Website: lowes
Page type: receipt
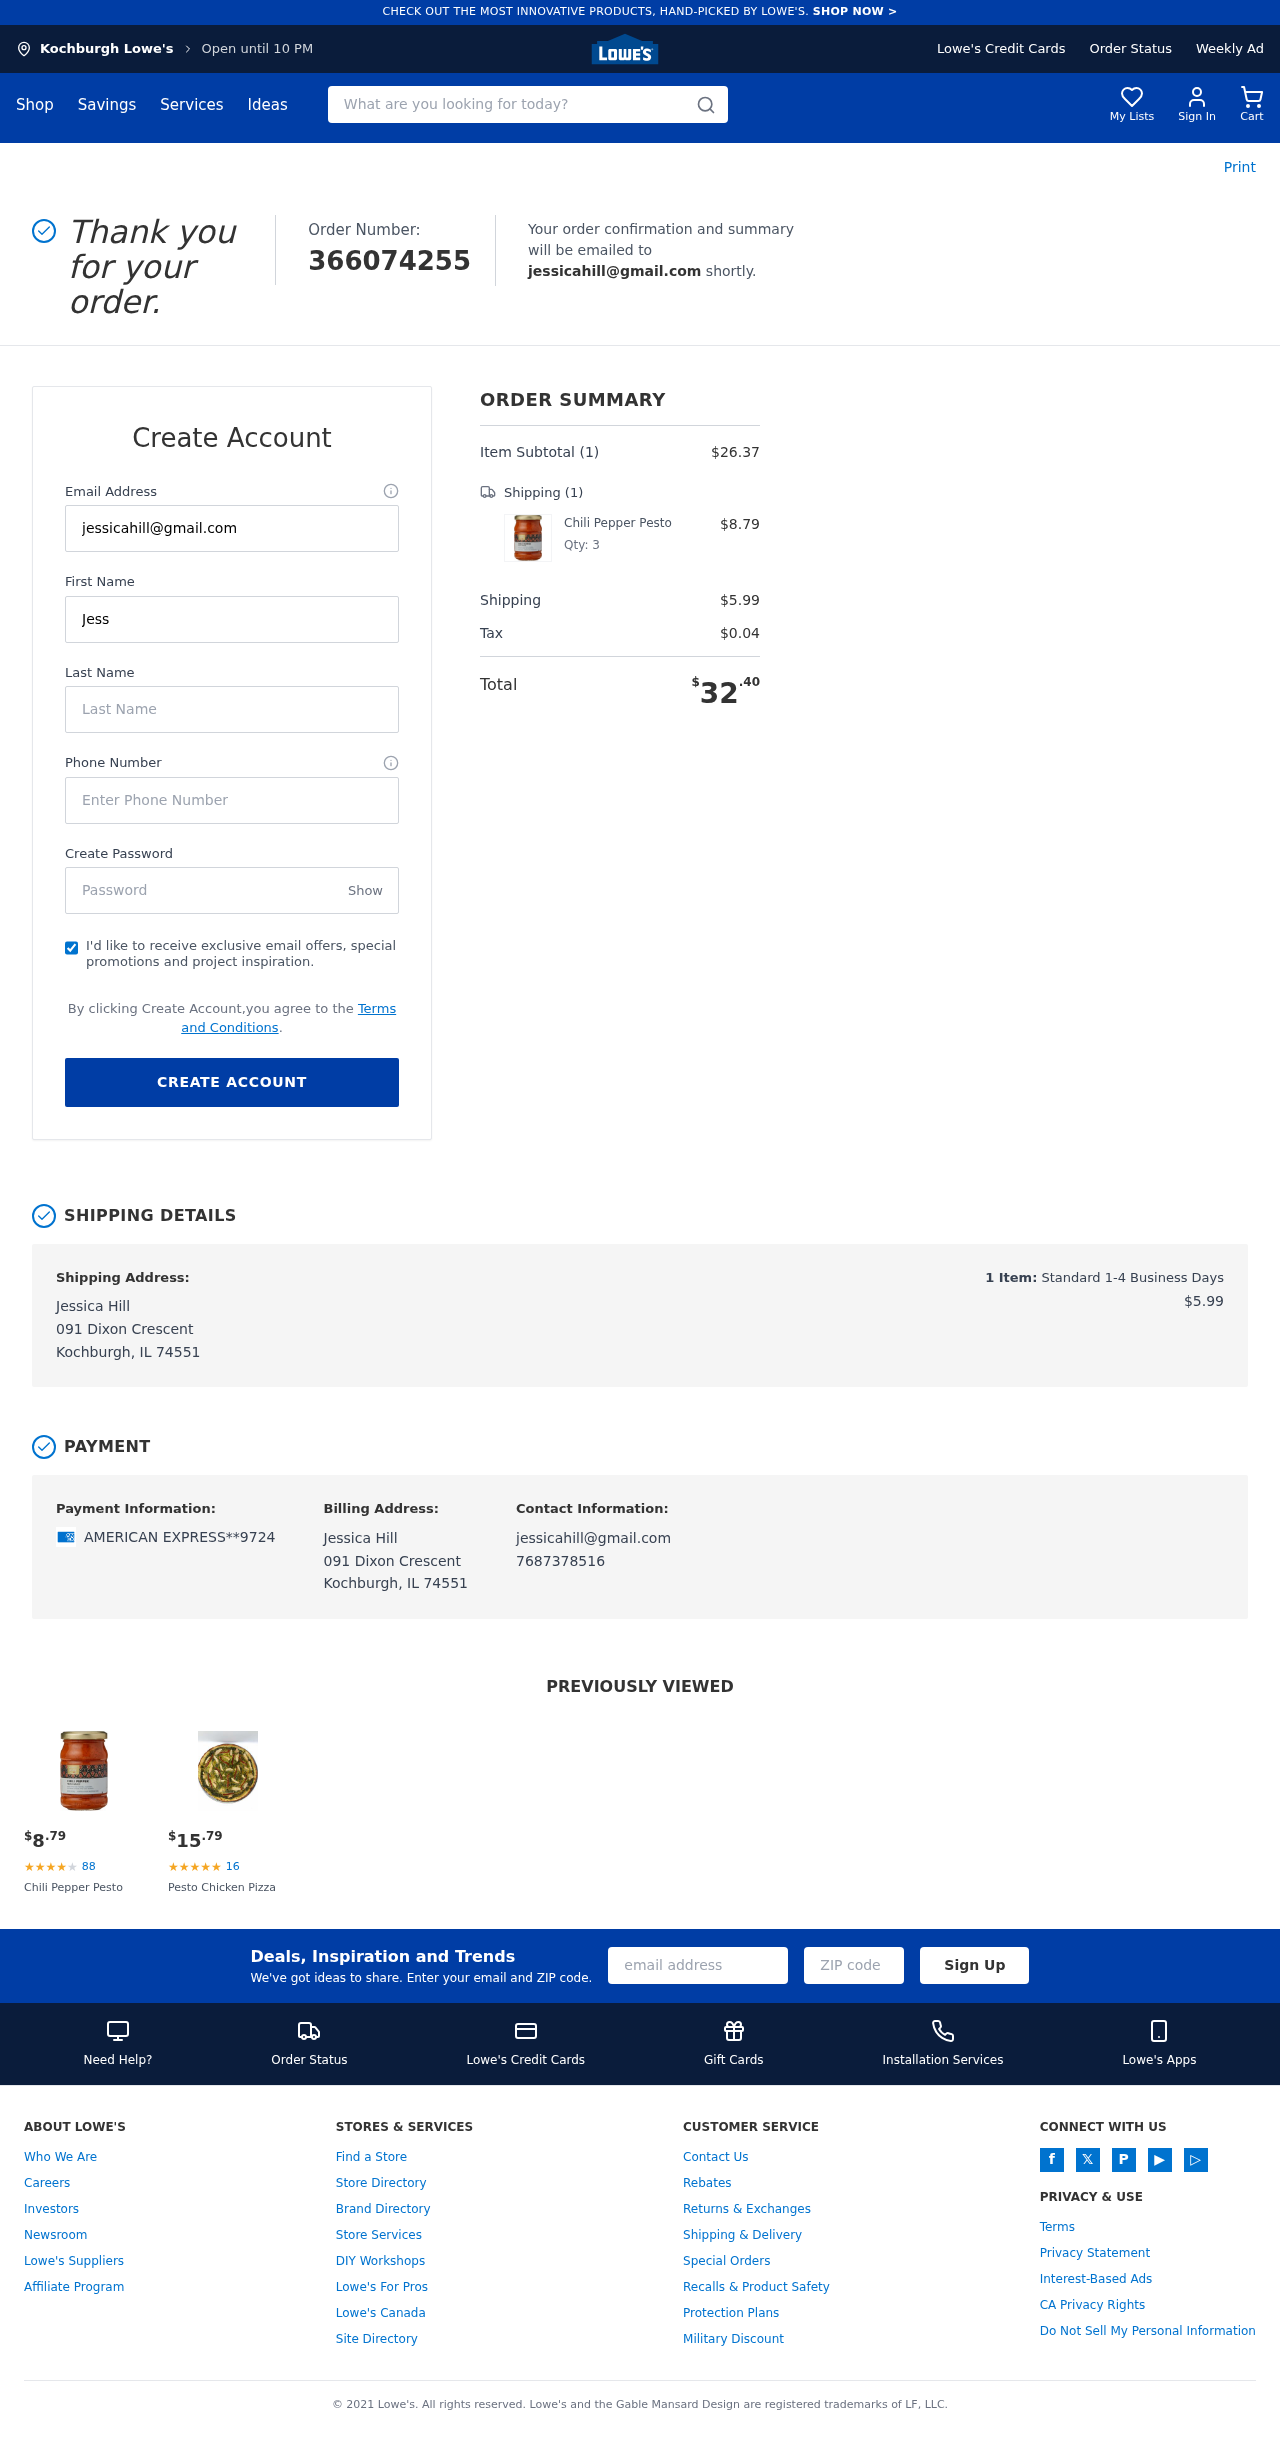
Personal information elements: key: PII_CARD_LAST4
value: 9724
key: PII_CARD_TYPE
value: AMERICAN EXPRESS
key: PII_CITY
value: Kochburgh
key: PII_EMAIL
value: jessicahill@gmail.com
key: PII_FULLNAME
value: Jessica Hill
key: PII_PHONE
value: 7687378516
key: PII_STREET
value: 091 Dixon Crescent
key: PII_FIRSTNAME
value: Jessica
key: PII_LASTNAME
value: Hill
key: PII_CITY_STATE_ZIP
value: Kochburgh, IL 74551
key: PII_FULLNAME2
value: Jessica Hill
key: PII_FULLNAME3
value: Jessica Hill
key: PII_FIRSTNAME2
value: Jessica
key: PII_FIRSTNAME3
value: Jessica
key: PII_LASTNAME2
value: Hill
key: PII_LASTNAME3
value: Hill
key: PII_FIRSTNAME_DERIVED
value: Jessica
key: PII_LASTNAME_DERIVED
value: Hill
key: PII_FULLNAME_DERIVED
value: Jessica Hill
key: PII_NAME_FULL_DERIVED
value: Jessica Hill
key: PII_POSTCODE
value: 74551
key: PII_STATE_ABBR
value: IL
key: PII_POSTCODE_FULL
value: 74551
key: PII_CITY_STATE
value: Kochburgh, IL
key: PII_POSTCODE_NUMERIC
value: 74551
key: PII_EMAIL2
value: jessicahill@gmail.com
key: PII_EMAIL3
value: jessicahill@gmail.com
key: PII_PHONE_LINE
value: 8516
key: PII_PHONE_SUFFIX
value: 8516
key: PII_PHONE2
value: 7687378516
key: PII_PHONE3
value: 7687378516
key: PII_PHONE_NUMERIC
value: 7687378516
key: PII_PHONE_LINE_NUMERIC
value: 8516
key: PII_PHONE_SUFFIX_NUMERIC
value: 8516
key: PII_PHONE2_NUMERIC
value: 7687378516
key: PII_PHONE3_NUMERIC
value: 7687378516
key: PII_PHONE_DIGITS
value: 7687378516
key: PII_PHONE_LAST4
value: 8516
Product elements: key: PRODUCT1_NAME
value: Chili Pepper Pesto
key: PRODUCT1_PRICE
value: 8.79
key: PRODUCT1_QUANTITY
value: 3
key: PRODUCT2_NAME
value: Pesto Chicken Pizza
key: PRODUCT2_NUM_RATINGS
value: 16
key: PRODUCT2_PRICE
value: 15.79
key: PRODUCT1_PRICE2
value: $8.79
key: PRODUCT1_RATING2
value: ★
★
★
★
★
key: PRODUCT1_NUM_RATINGS2
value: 88
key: PRODUCT1_NAME2
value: Chili Pepper Pesto
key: PRODUCT2_RATING
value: ★
★
★
★
★
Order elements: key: ORDER_ID
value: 366074255
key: ORDER_NUM_ITEMS
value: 1
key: ORDER_SUBTOTAL
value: $26.37
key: ORDER_NUM_ITEMS2
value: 1
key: ORDER_SHIPPING_COST
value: $5.99
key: ORDER_TAX
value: $0.04
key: ORDER_TOTAL
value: $32.40
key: ORDER_NUM_ITEMS3
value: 1
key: ORDER_SHIPPING_COST2
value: $5.99
Search elements: key: HEADER_SEARCH
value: What are you looking for today?